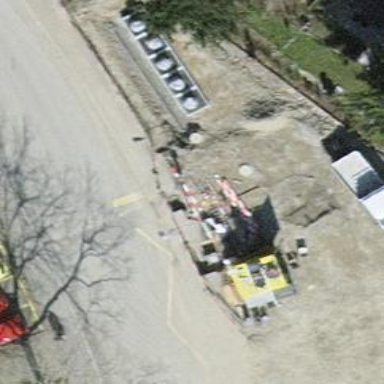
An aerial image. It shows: Bus stop with platform for public transport.